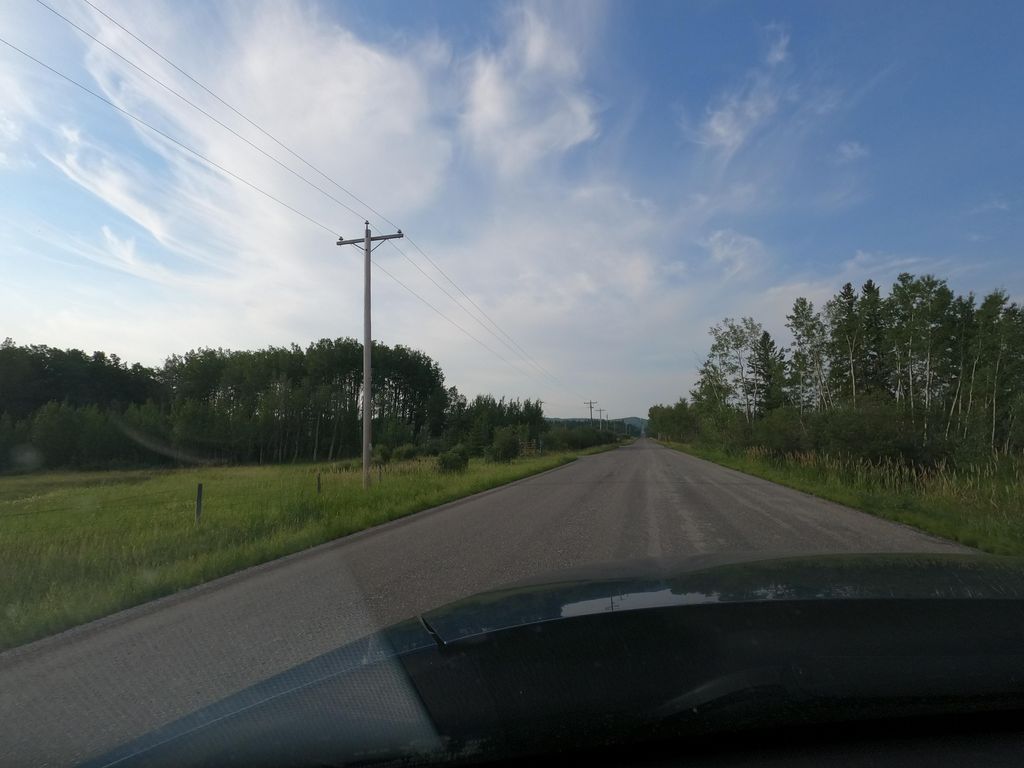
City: calgary